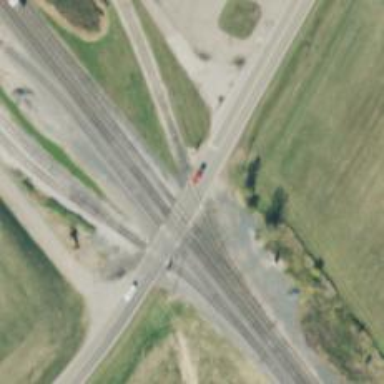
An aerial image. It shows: Level crossing with lights at railway intersection.